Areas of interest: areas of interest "Shandong Xinhua Vocational School"
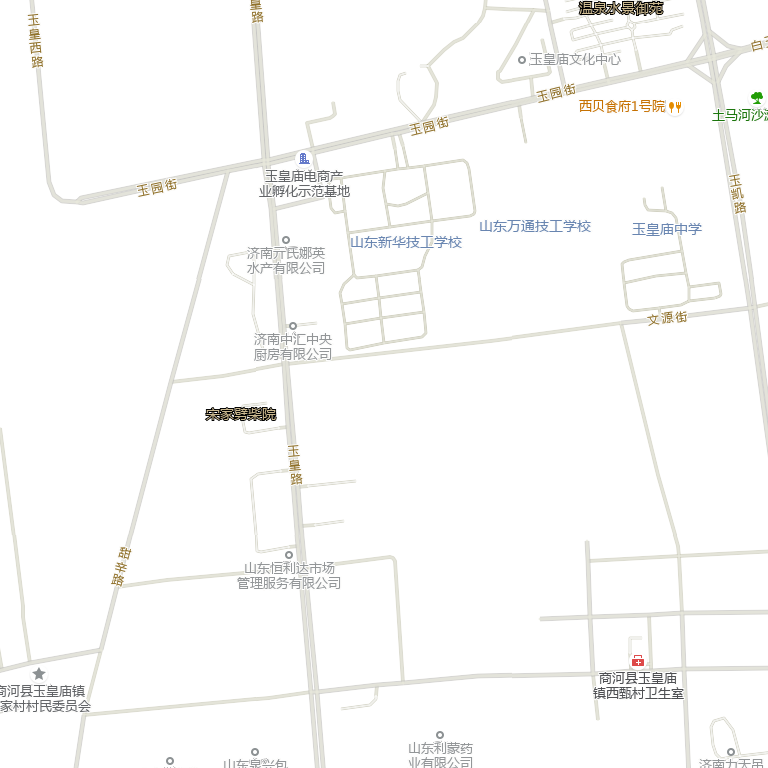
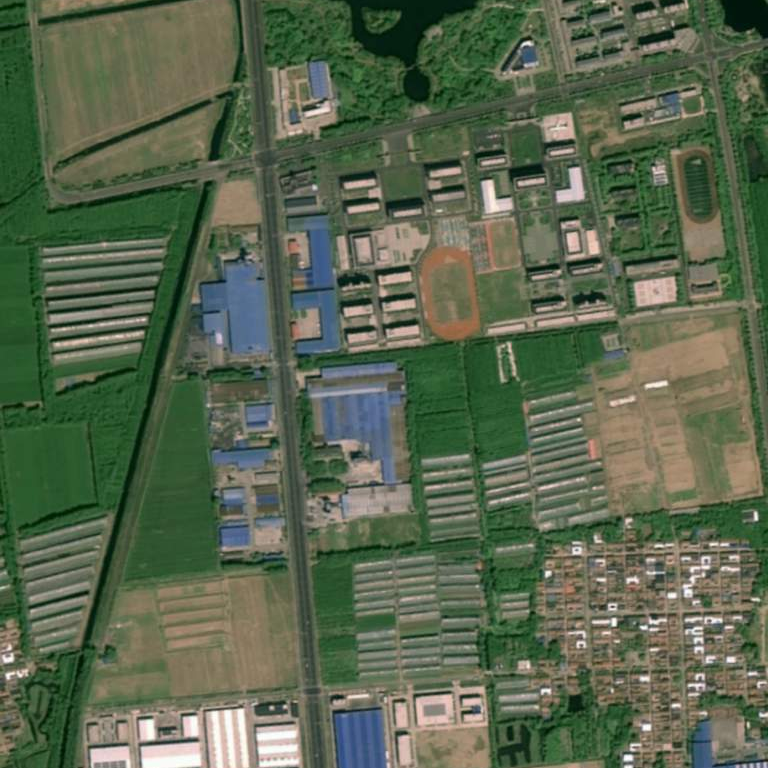